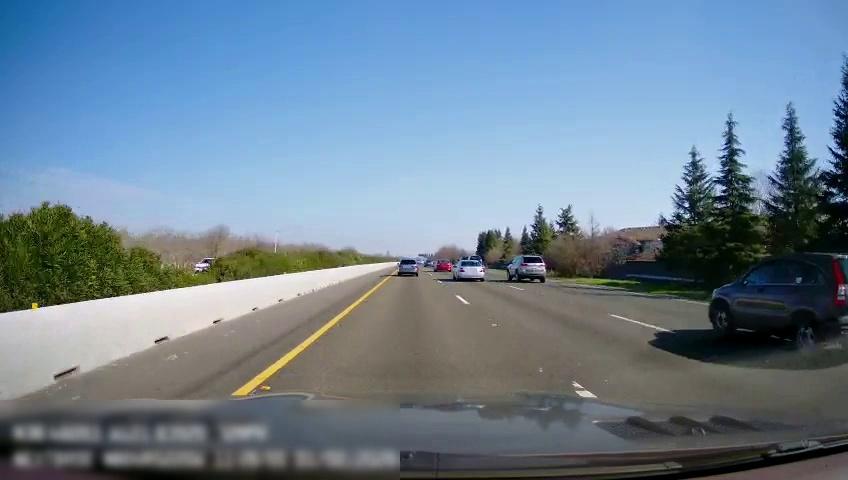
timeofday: Day
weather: Sunny
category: Drivable Space
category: Vehicles | Car
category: Vehicles | SUV
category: Vehicles | Car
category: Vehicles | Car
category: Vehicles | SUV
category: Vehicles | SUV
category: Vehicles | Other LV
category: Vehicles | Car
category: Lanes | Current Lane
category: Lanes | Current Lane
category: Lanes | Alternate Lane
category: Lanes | Alternate Lane